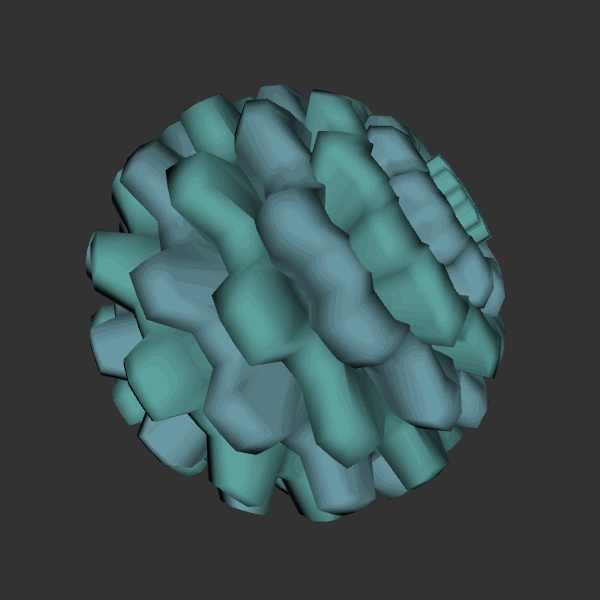
Background: dark